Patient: sex F, age 58
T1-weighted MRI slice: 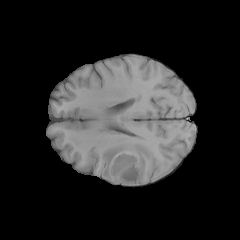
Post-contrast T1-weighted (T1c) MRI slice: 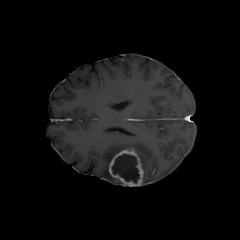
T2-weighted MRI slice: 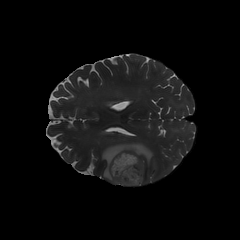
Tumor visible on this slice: yes
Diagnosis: Glioblastoma, IDH-wildtype
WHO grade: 4